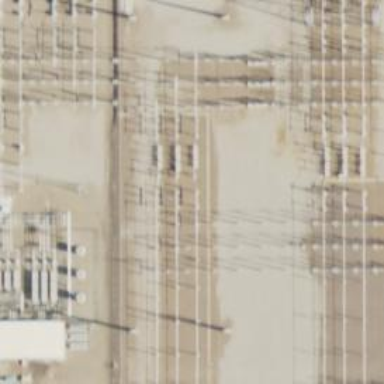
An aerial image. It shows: Switch used for power control.